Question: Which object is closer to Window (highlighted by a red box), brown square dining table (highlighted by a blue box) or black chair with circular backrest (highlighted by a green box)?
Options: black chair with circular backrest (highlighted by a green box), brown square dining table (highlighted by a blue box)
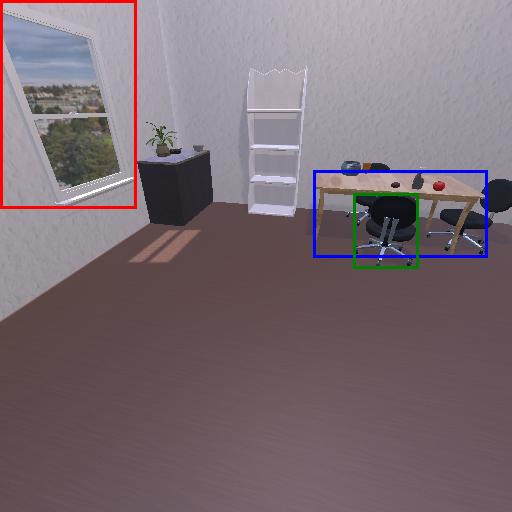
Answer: black chair with circular backrest (highlighted by a green box)